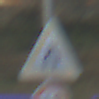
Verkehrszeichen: VerengteFahrbahn
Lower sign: Geschwindigkeit60
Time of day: SunriseSunset
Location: Outdoor (RoadRail)
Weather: PartlyCloudy
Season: NotSpecified
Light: Natural